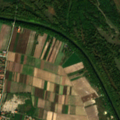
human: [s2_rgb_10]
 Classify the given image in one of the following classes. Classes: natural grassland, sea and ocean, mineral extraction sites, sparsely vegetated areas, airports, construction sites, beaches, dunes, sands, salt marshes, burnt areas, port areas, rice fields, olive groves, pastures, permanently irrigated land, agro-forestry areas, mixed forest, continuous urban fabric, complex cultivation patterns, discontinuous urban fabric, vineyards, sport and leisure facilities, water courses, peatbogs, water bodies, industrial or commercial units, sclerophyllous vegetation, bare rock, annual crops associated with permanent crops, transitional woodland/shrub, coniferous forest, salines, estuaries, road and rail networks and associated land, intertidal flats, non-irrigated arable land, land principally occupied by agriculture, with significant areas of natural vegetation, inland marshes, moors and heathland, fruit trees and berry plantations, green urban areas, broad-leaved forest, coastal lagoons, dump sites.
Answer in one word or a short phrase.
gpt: discontinuous urban fabric, non-irrigated arable land, complex cultivation patterns, broad-leaved forest, inland marshes, water courses